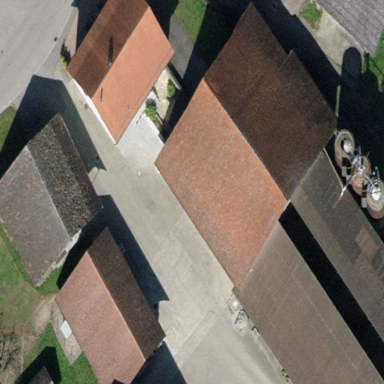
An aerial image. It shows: Gabled roof on farm auxiliary building.